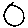
Label: circle